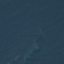
Land use / land cover: Forest